Interaction volume radius: 5 \u00c5
Interaction volume height: 15 \u00c5
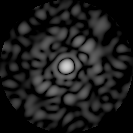
Disorder parameter: 0.8169